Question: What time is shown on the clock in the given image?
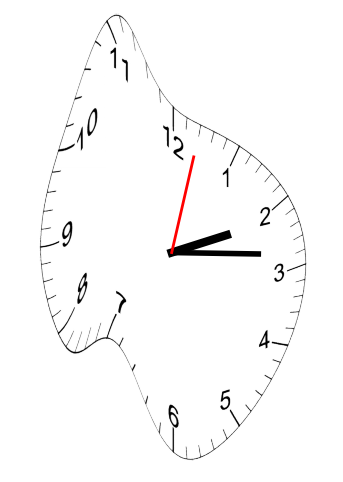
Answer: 02:14:02